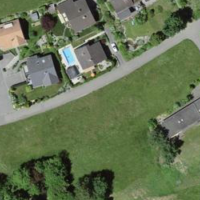
EUNIS habitat code: 52
Species observed at this site:
Caltha palustris